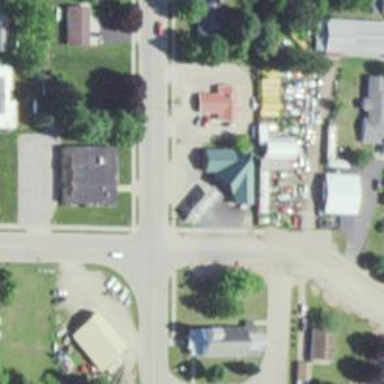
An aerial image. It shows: Convenience shop.